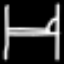
Label: bed